Interaction volume radius: 10 \u00c5
Interaction volume height: 20 \u00c5
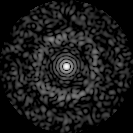
Disorder parameter: 0.8516